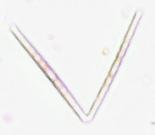
Label: Thalassionema